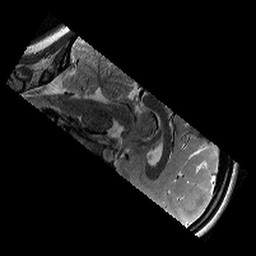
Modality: T2w
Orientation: sagittal
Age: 12
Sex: female
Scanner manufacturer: siemens
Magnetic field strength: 3 T
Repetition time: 9.23 s
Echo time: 0.067 s